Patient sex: M
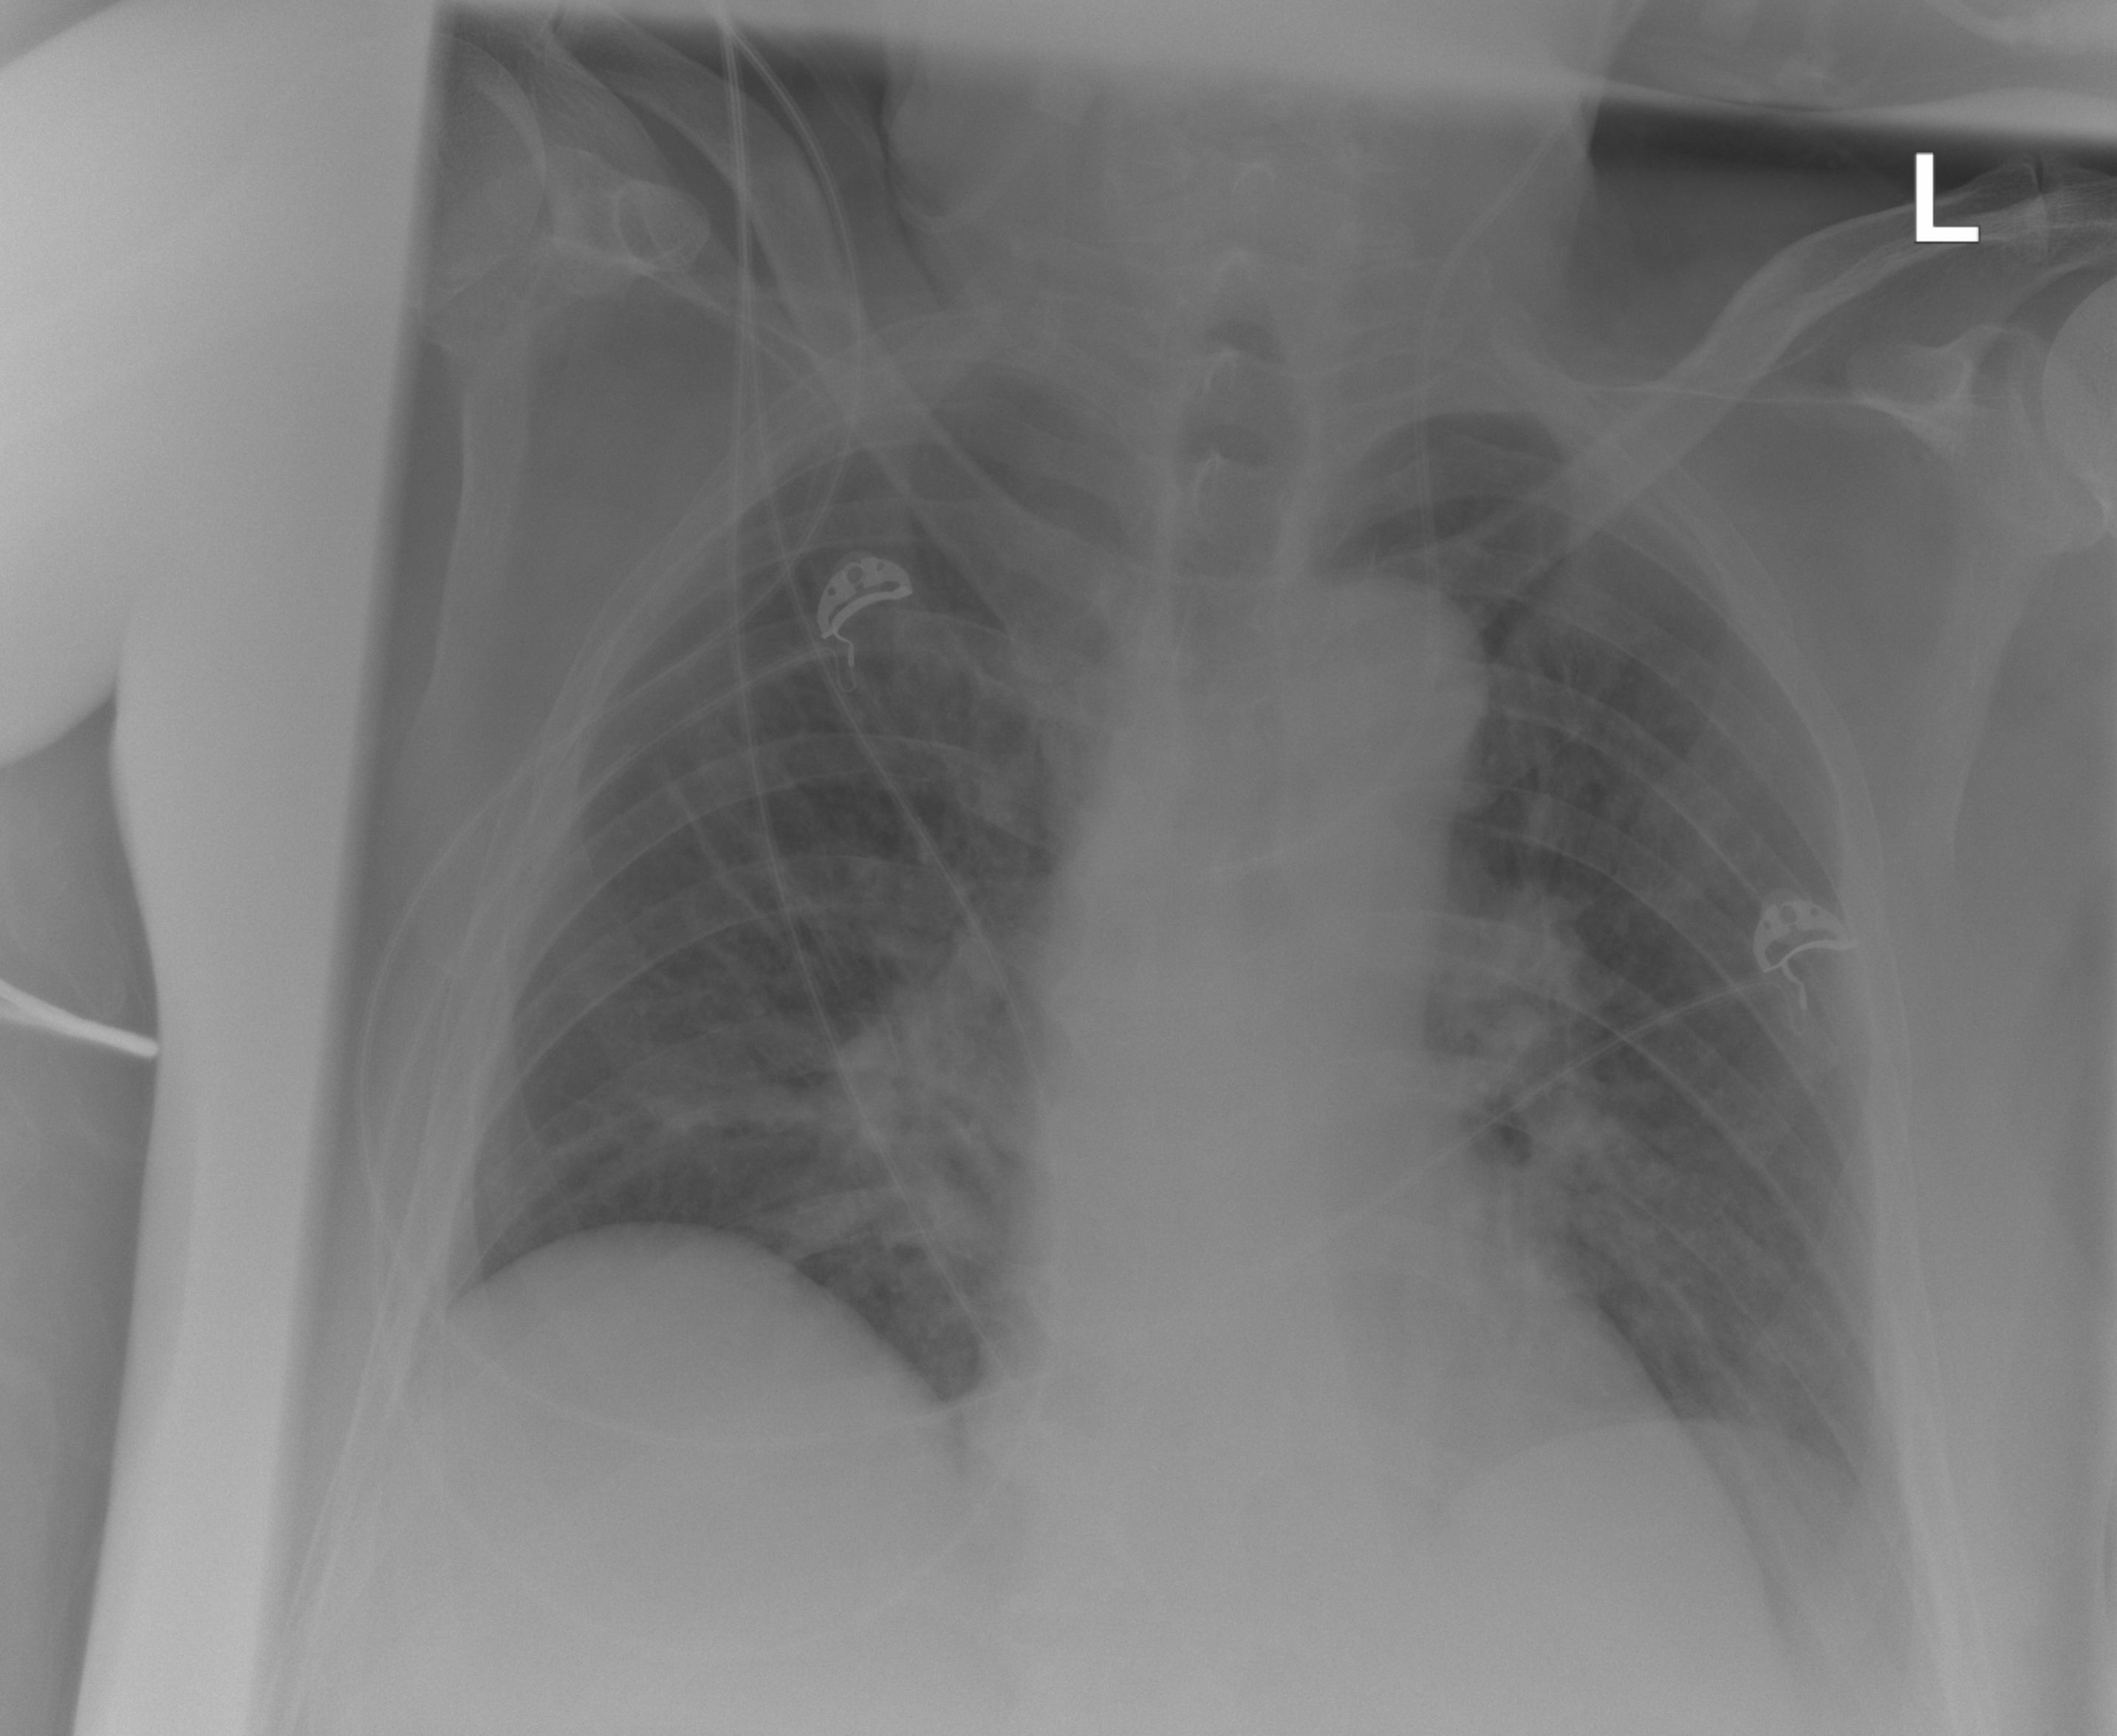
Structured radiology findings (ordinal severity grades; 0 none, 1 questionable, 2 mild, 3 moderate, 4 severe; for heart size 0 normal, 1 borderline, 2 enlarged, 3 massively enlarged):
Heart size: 0
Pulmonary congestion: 0
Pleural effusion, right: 0
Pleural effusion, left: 0
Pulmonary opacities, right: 0
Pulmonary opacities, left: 0
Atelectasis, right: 2
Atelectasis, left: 0